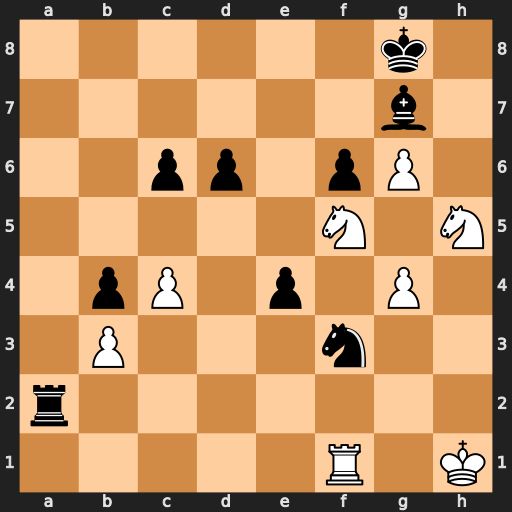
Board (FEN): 6k1/6b1/2pp1pP1/5N1N/1pP1p1P1/1P3n2/r7/5R1K
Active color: w
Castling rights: -
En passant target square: -
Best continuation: Rxf3 exf3 Nhxg7